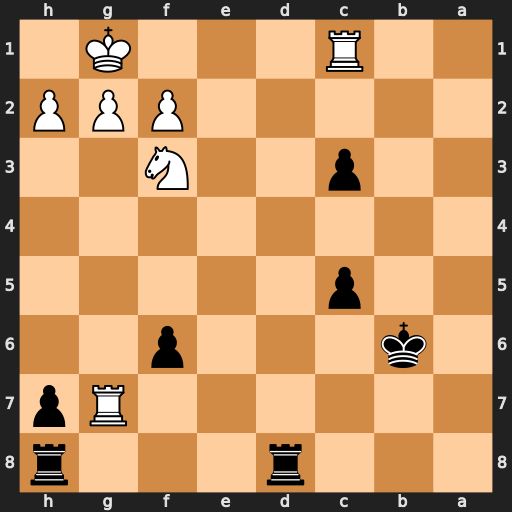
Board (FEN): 3r3r/6Rp/1k3p2/2p5/8/2p2N2/5PPP/2R3K1
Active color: b
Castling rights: -
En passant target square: -
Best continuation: c2 Re7 Rd1+ Re1 Rxc1 Rxc1 Rd8 Kf1 Rd1+ Ke2 Rxc1